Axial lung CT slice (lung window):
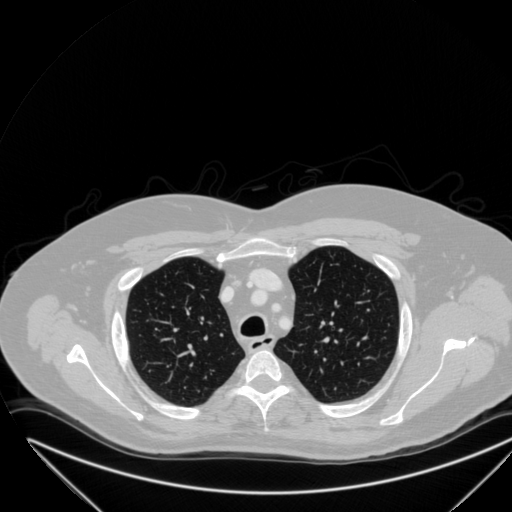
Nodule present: no